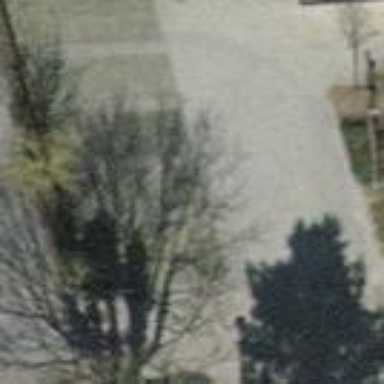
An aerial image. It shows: Parking area with surface.